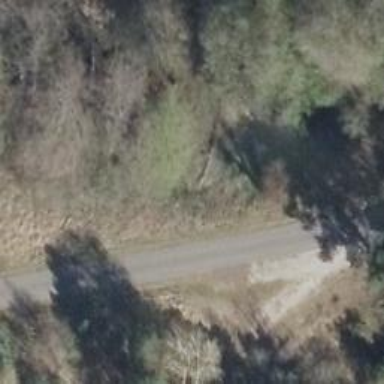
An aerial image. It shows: Unclassified road with asphalt surface. It also serves as bicycle road.